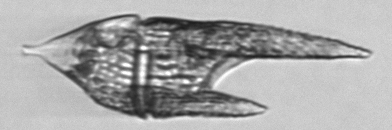
Label: Tripos_furca